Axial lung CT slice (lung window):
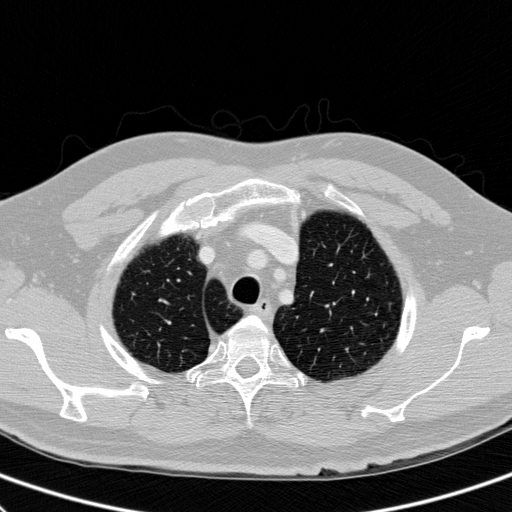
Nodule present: no